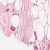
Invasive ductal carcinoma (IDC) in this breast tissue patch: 0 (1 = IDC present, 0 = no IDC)